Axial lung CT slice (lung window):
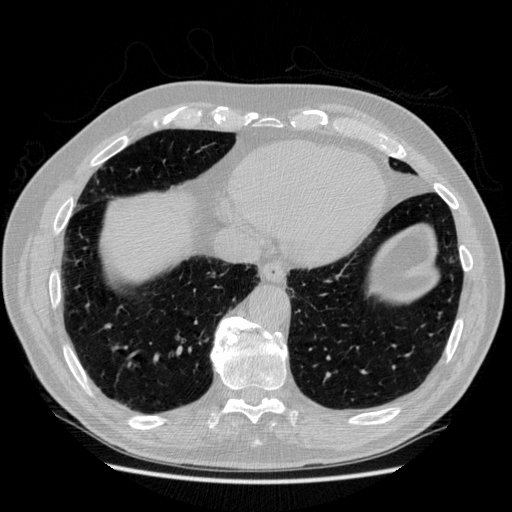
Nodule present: no